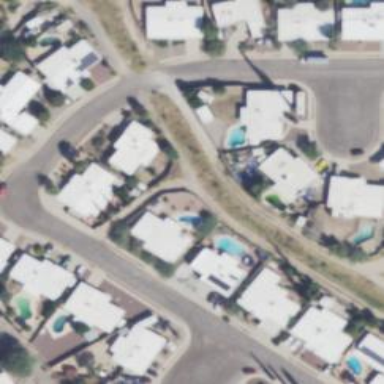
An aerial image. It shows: Alleyway designated as service road.